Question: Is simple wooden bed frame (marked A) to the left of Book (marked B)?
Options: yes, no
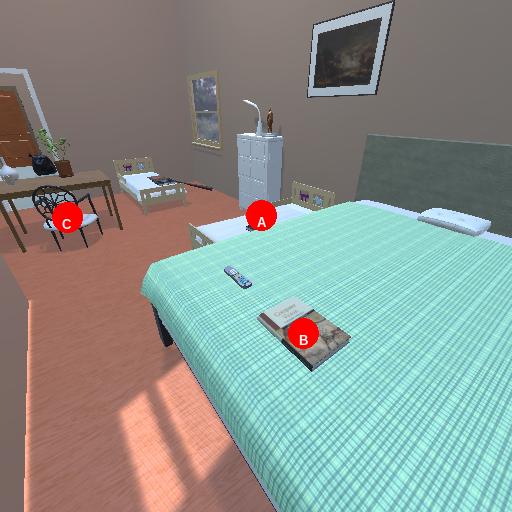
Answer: yes